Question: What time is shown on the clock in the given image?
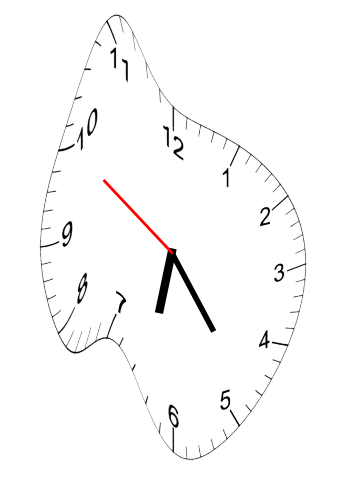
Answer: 06:23:50